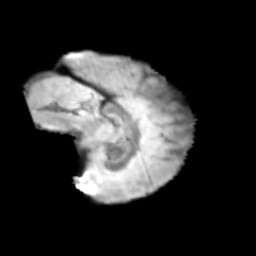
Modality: T2w
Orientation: sagittal
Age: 11
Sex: male
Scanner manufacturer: siemens
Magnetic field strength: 3 T
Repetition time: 3.8 s
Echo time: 0.07 s